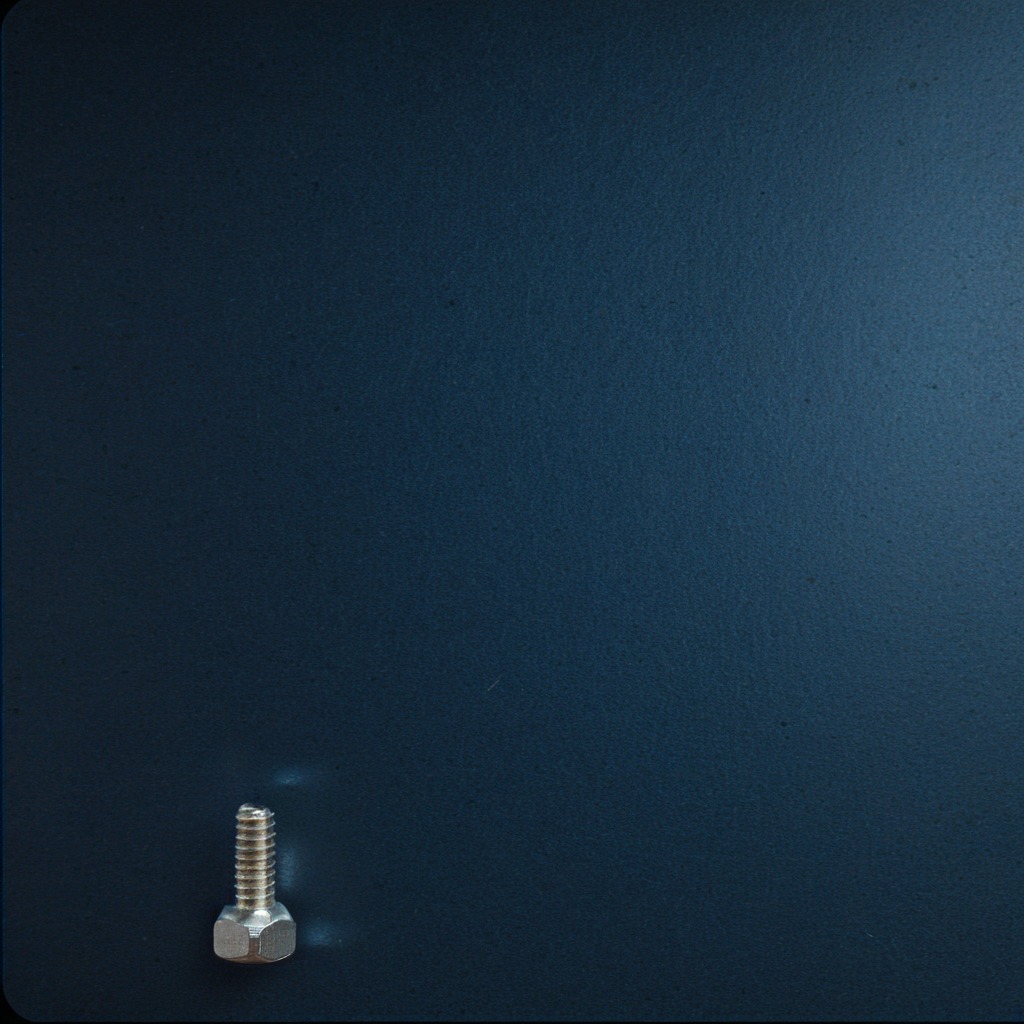
A metal screw is lying on the granite tabletop.